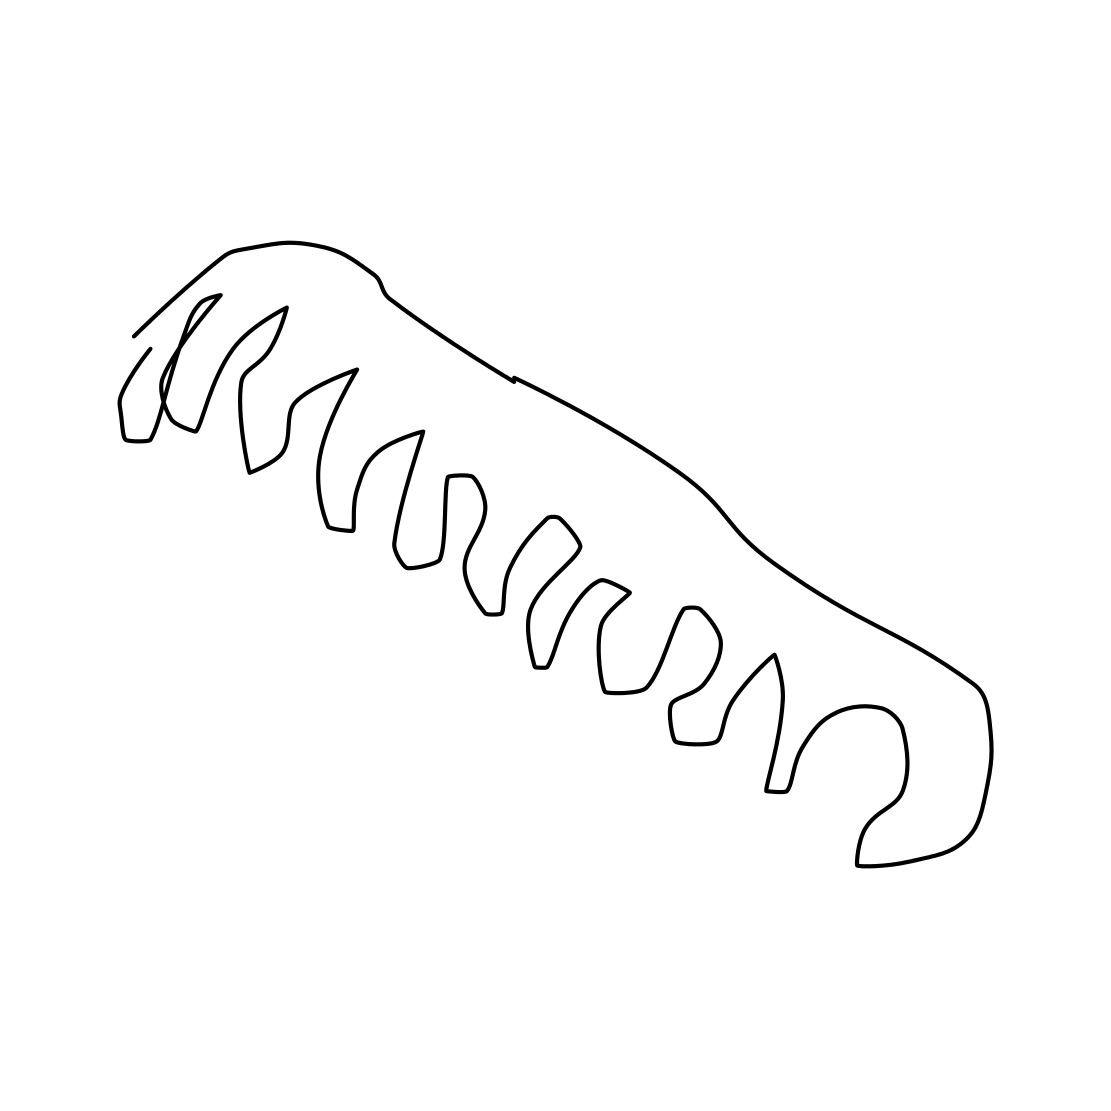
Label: comb